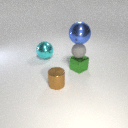
small brown metal cylinder in front of large cyan metal sphere